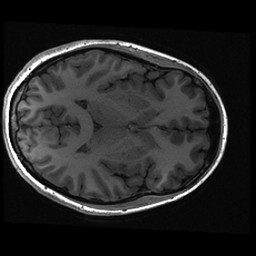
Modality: T1w
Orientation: axial
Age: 20
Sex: female